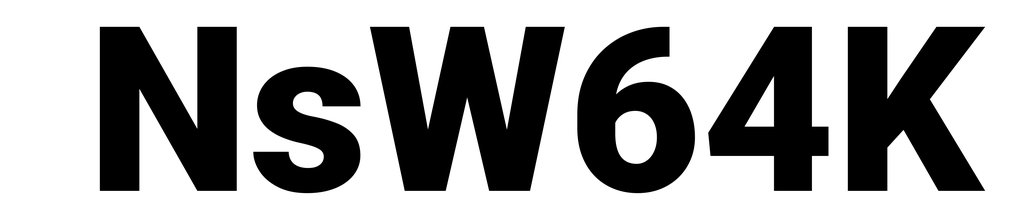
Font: Roboto_Black